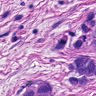
Metastatic tissue present: yes